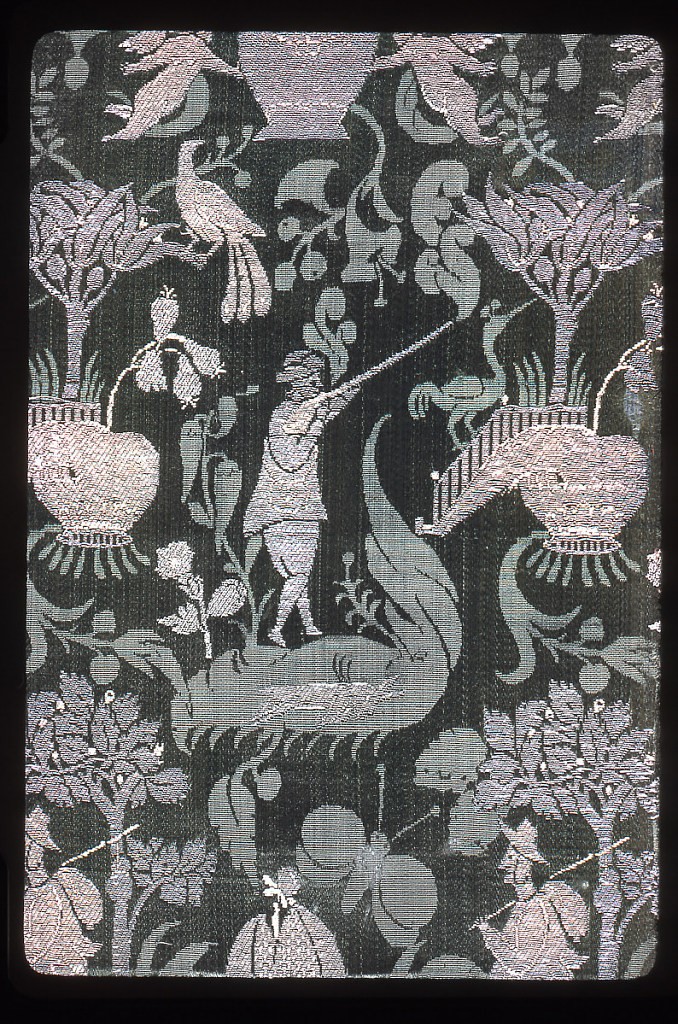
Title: Textile fragment
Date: late 17th–early 18th century
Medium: silk Technique: discontinuous supplementary weft patterning (brocaded)
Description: Green silk damask, brocaded in gold and rose; hunters, birds, winged figures, supporting an urn.